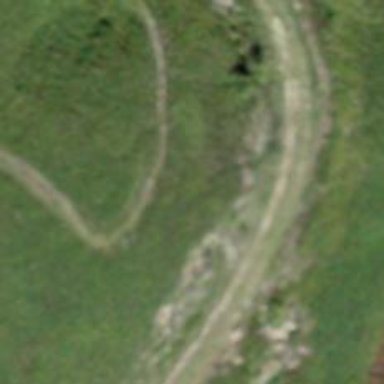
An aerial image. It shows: Path with excellent trail visibility.